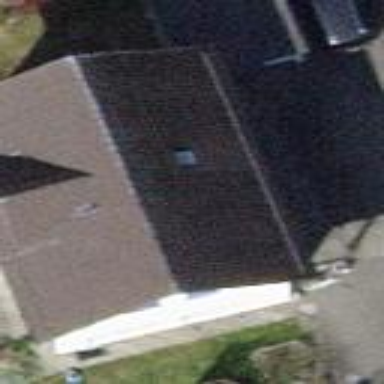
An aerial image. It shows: Detached building with gabled roof.